Question: Curious how one might create a plot with only text information. This will essentially be a "print" for the plot window.
The best option I've found so far is the following:
'''
library(RGraphics)
library(gridExtra)
text = paste("
The following is text that'll appear in a plot window.
",
" As you can see, it's in the plot window",
" One might imagine useful informaiton here")
grid.arrange(splitTextGrob(text))
'''

However, one doesn't have control (as far as I can tell) over font type, size, justification and so on.
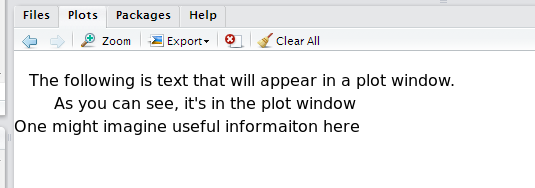
Answer: You can do this using base graphics. First you'll want to take away all of the margins from the plot window:
'''
par(mar = c(0,0,0,0))
'''
And then you'll plot an empty plot:
'''
plot(c(0, 1), c(0, 1), ann = F, bty = 'n', type = 'n', xaxt = 'n', yaxt = 'n')
'''
Here's a guide to what's going on here (use '?plot.default' and '?par' for more details):
- - - - -
Now to plot the text. I took out the extra spaces because they didn't seem to be necessary.
'''
text(x = 0.5, y = 0.5, paste("The following is text that'll appear in a plot window.
",
"As you can see, it's in the plot window
",
"One might imagine useful informaiton here"),
cex = 1.6, col = "black")
'''

Now to restore the default settings
'''
par(mar = c(5, 4, 4, 2) + 0.1)
'''
I hope that helps!